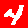
Digit: 4